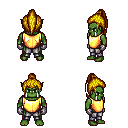
a pixel art fantasy rpg character, male body template, orc, green skin, gold chest armor, metal pants, blonde long topknot hairstyle, metal gloves, four views (front, back, left, right), 2x2 character sprite sheet, small pixel art, hard edges, no anti-aliasing